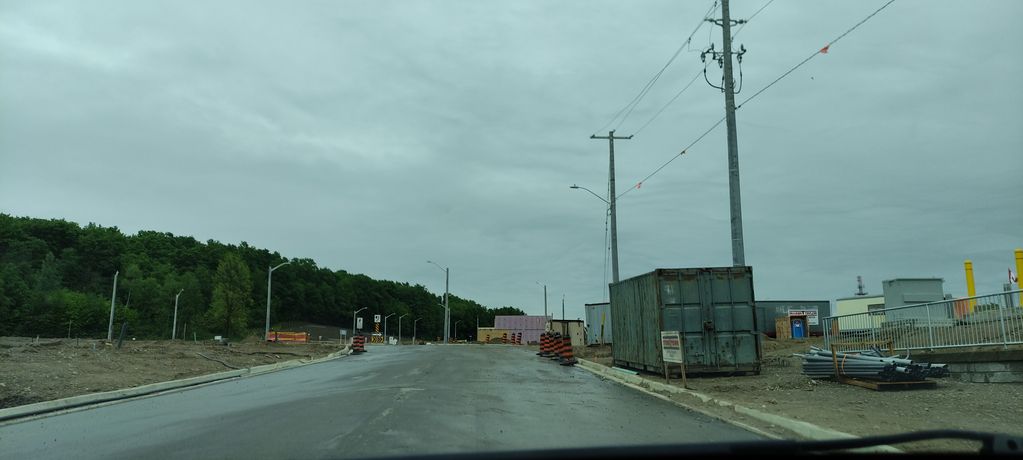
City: kitchener-waterloo